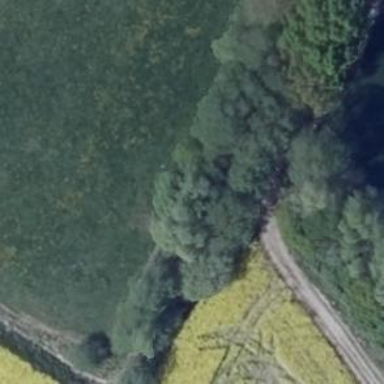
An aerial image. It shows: Row of trees in natural setting.